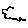
Label: cloud